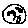
Label: square